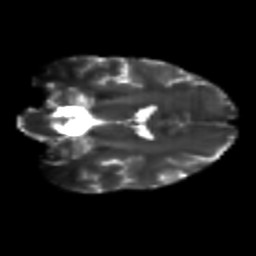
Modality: T2w
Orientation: coronal
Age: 19
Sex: female
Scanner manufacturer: siemens
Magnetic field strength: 3 T
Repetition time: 3.5 s
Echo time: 0.113 s